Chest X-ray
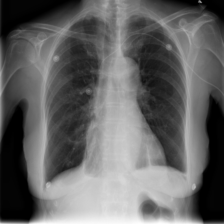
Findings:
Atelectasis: negative
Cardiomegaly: negative
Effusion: negative
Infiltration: negative
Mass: negative
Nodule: negative
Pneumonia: negative
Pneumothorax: negative
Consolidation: negative
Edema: negative
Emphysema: negative
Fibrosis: negative
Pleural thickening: negative
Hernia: negative